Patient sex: M
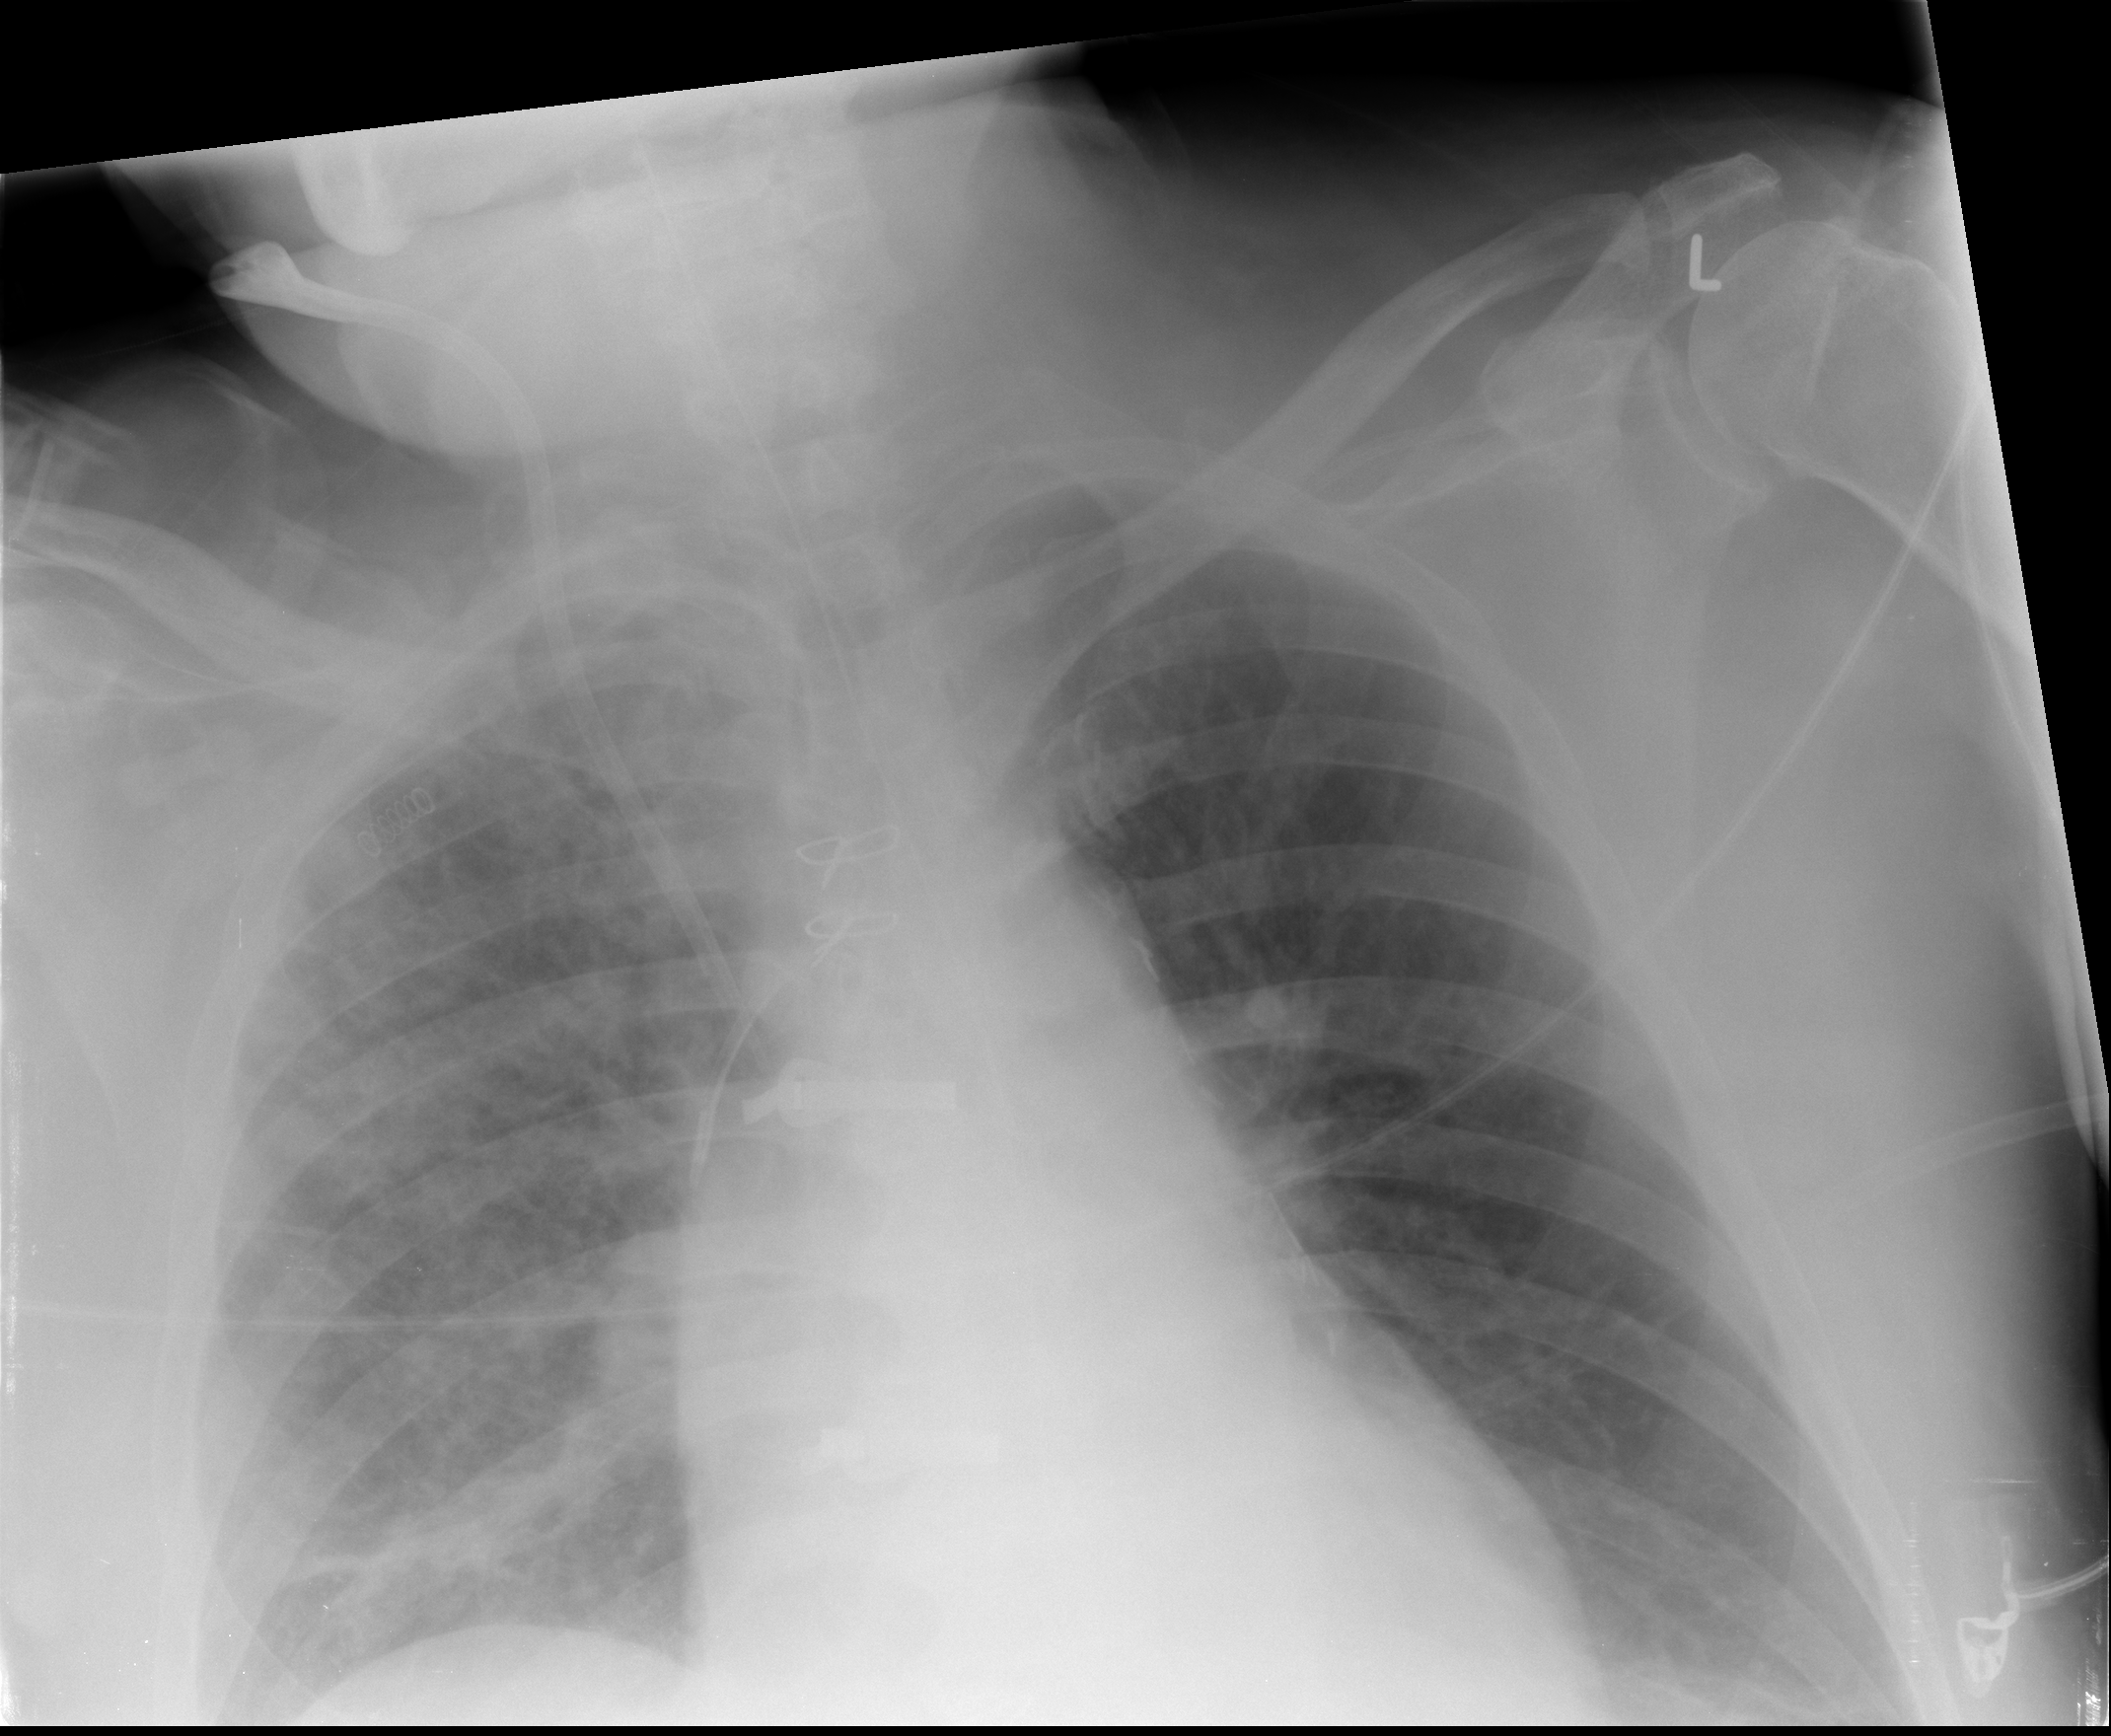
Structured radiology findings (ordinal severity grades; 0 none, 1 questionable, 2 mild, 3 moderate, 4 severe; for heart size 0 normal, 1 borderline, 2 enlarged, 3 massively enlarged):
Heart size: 2
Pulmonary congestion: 2
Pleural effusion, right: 0
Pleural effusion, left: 0
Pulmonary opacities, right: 2
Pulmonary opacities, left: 1
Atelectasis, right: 2
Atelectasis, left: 0